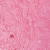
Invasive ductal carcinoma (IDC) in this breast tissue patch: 0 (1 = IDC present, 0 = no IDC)